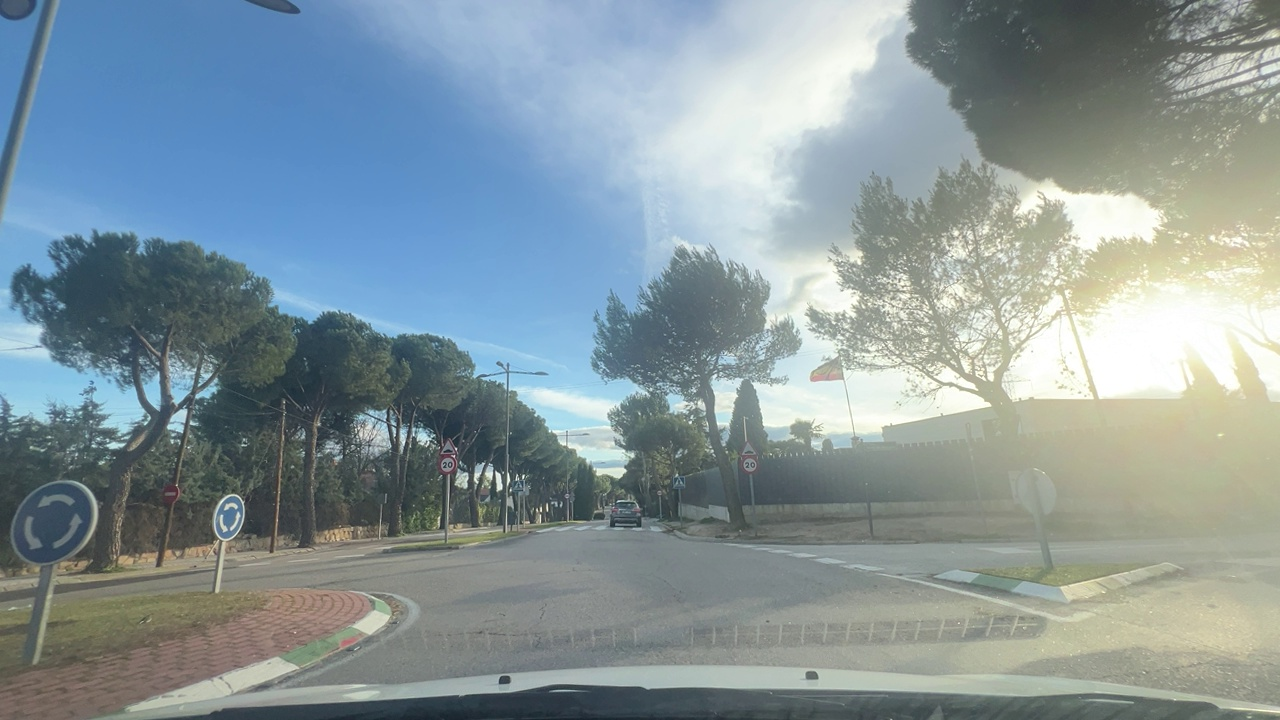
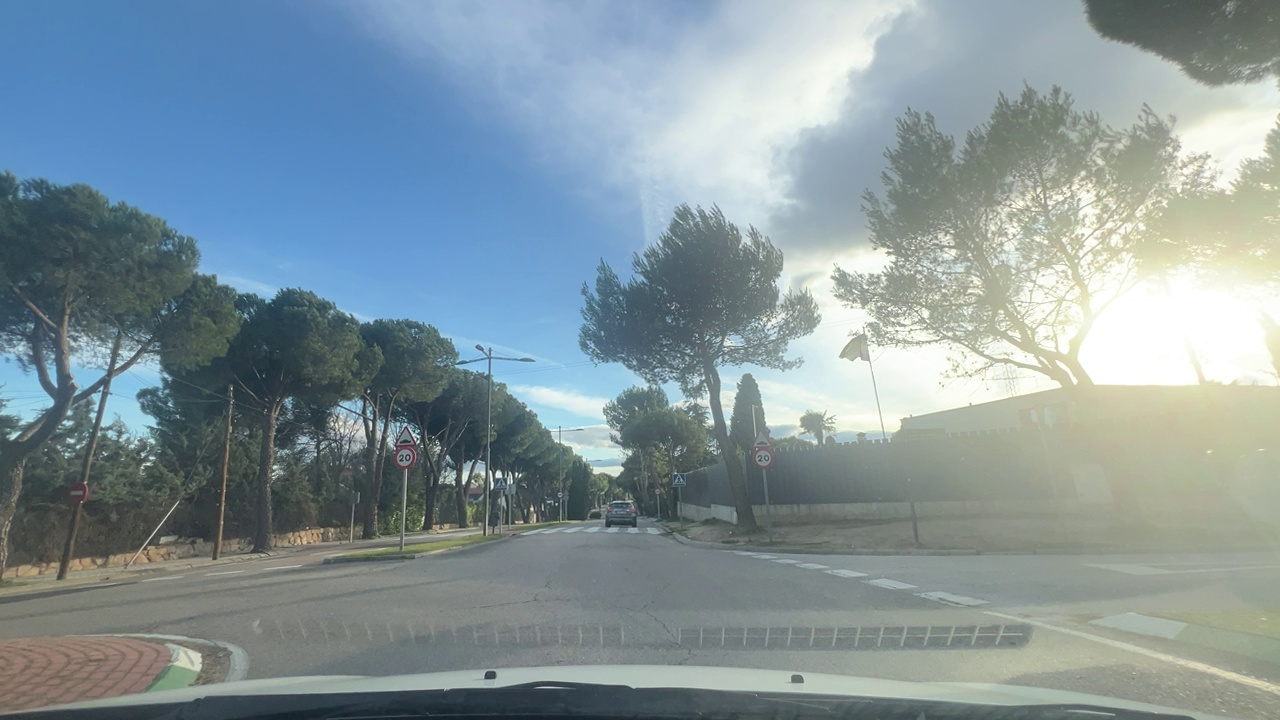
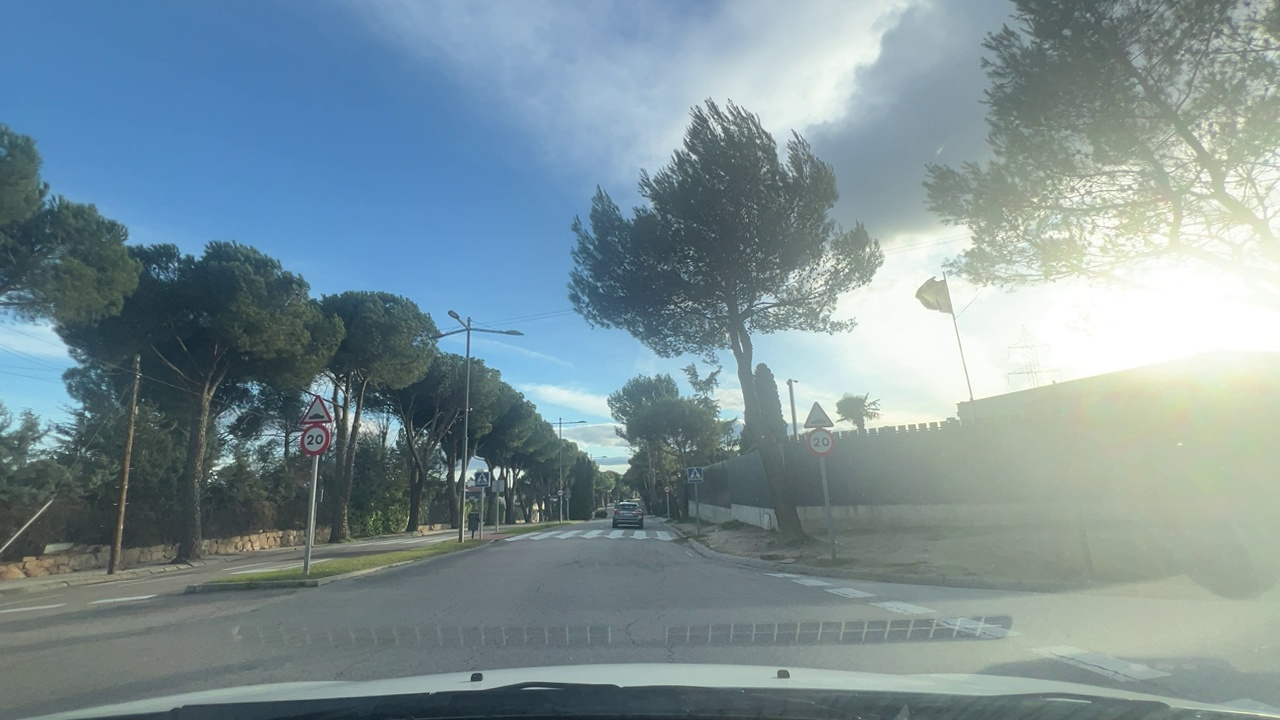
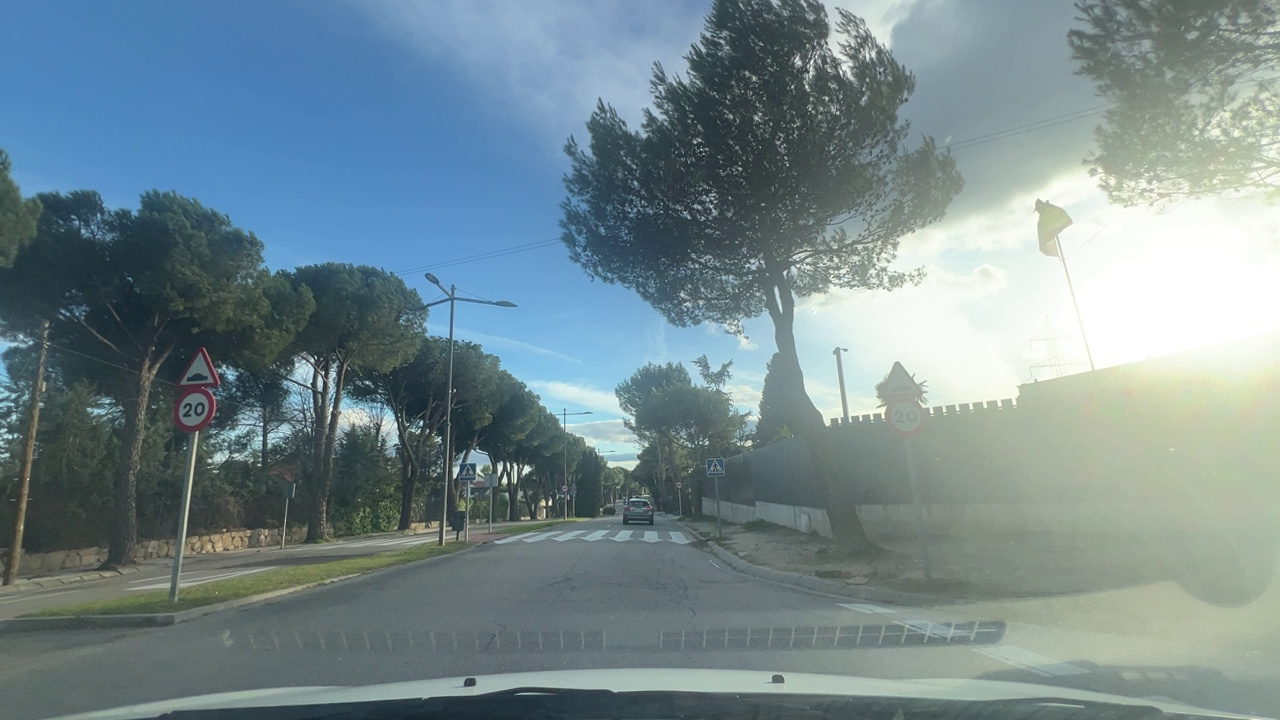
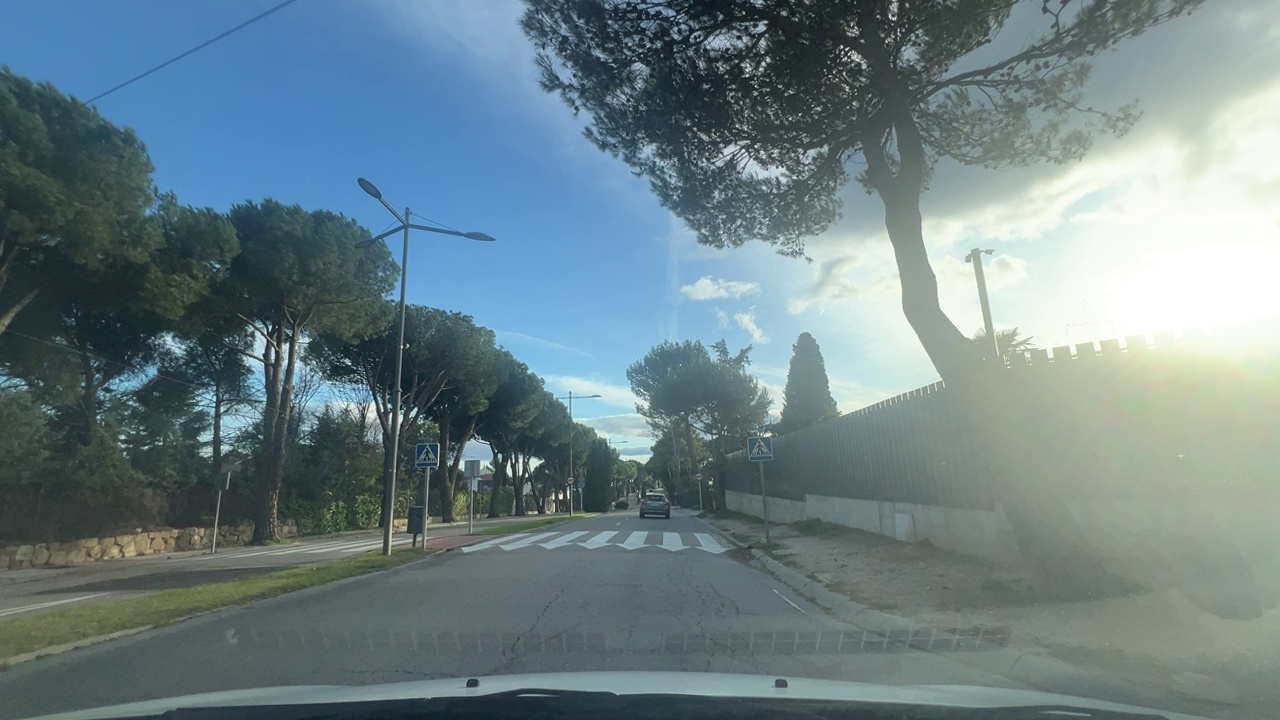
Situation: Speed limit adaptation
Question: What speed value is displayed on the visible speed limit sign?
Answer: 20
Reasoning: The visible speed limit sign displays 20 km/h.

Situation: Speed limit adaptation
Question: Is the ego vehicle traveling on a highway?
Answer: No
Reasoning: The ego vehicle is travelling in a residential area, with houses and lower speed limits visible

Situation: Speed limit adaptation
Question: Is the ego vehicle entering or exiting a highway?
Answer: No
Reasoning: There are no speed limit signs visible ahead

Situation: Speed limit adaptation
Question: Are speed bumps, crosswalks, or construction-related obstacles present in the ego lane?
Answer: Yes
Reasoning: There is a visible speed bump ahead